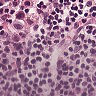
Metastatic tissue present: no